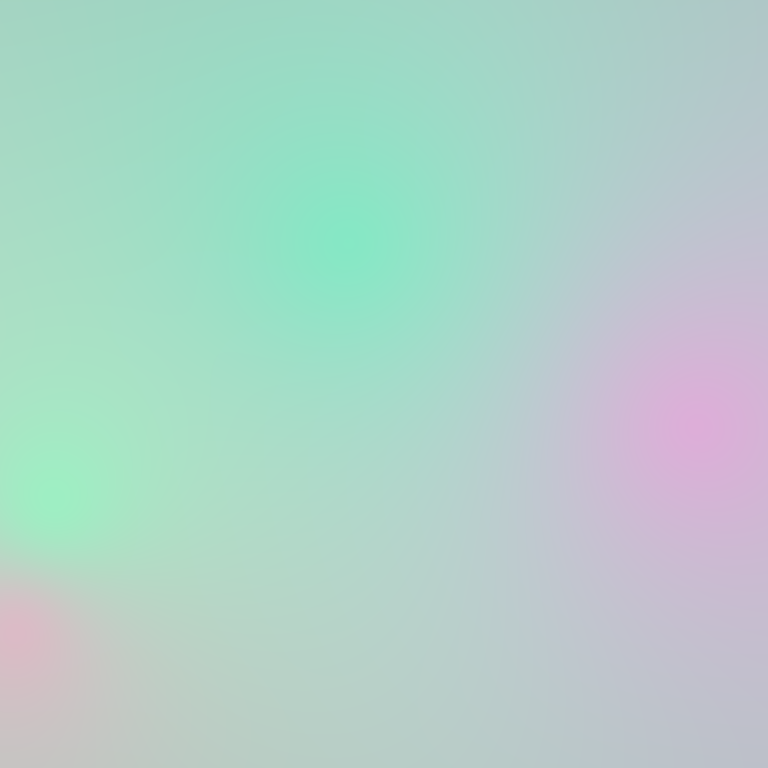
Abstract light effect, smooth gradient from soft teal to gentle pink, serene atmosphere, diffuse glow, no room, no furniture, no objects.